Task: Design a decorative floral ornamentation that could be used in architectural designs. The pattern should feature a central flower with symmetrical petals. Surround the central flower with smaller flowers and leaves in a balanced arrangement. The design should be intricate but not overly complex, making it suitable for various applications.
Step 1619:
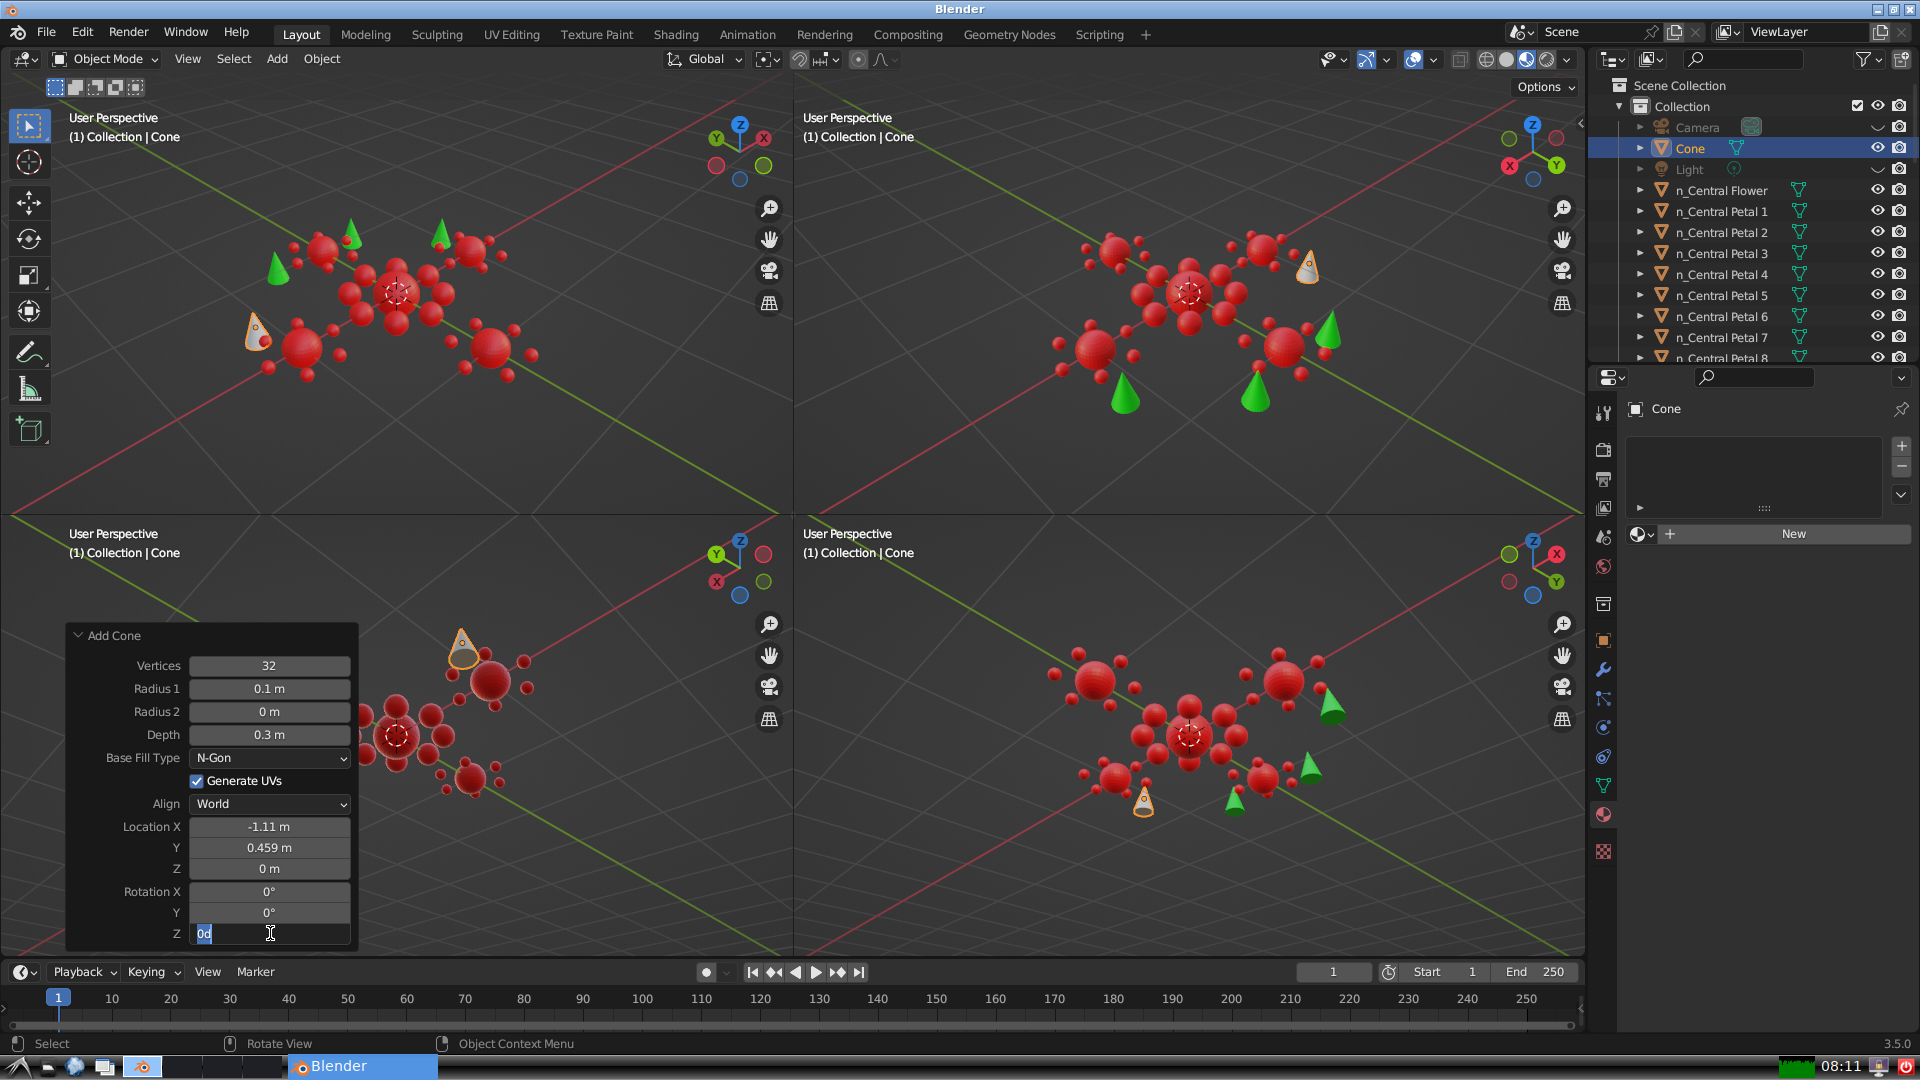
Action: input_text: 157.5